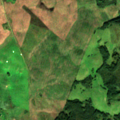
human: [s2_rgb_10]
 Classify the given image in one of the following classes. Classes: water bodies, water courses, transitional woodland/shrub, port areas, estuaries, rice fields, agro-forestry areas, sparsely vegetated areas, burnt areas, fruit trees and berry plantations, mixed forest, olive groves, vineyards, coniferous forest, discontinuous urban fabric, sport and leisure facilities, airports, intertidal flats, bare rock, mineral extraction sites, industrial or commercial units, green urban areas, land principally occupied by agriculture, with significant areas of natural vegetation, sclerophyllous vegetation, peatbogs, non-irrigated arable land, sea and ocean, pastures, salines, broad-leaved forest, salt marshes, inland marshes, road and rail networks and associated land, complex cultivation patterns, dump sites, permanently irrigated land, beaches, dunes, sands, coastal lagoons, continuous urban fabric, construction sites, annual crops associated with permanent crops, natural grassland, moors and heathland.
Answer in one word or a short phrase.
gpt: non-irrigated arable land, land principally occupied by agriculture, with significant areas of natural vegetation